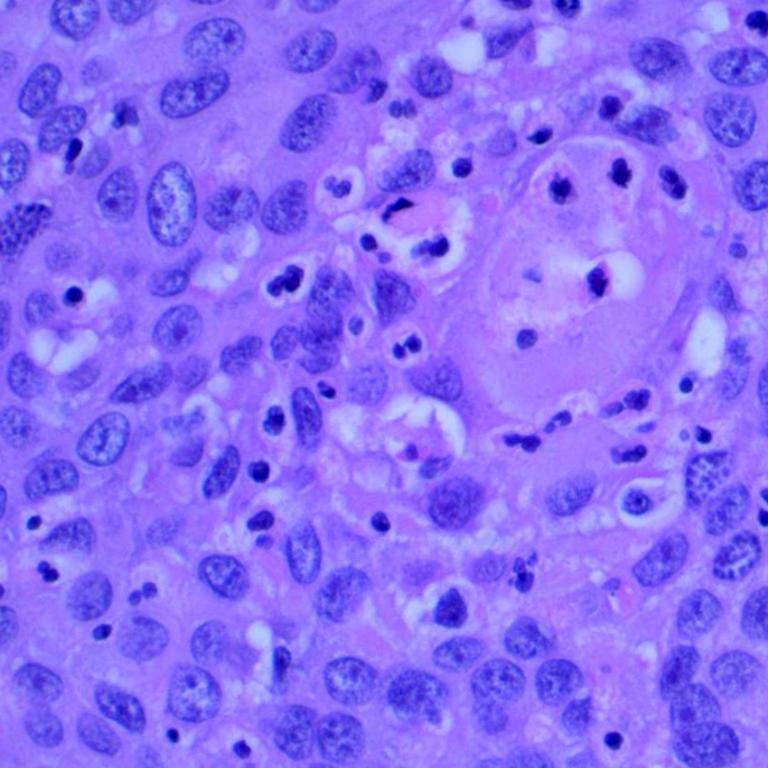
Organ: lung
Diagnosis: squamous carcinomas